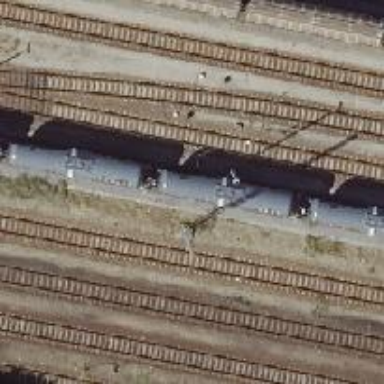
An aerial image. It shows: Railway signal.